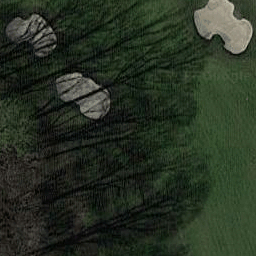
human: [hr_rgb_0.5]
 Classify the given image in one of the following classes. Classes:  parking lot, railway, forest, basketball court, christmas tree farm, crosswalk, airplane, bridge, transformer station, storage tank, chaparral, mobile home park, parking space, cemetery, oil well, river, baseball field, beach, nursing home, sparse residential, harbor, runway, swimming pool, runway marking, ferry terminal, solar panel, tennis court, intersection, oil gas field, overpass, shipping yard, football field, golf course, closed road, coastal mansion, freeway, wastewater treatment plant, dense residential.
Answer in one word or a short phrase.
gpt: golf course